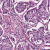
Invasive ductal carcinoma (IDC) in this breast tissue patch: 1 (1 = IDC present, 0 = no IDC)